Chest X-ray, PA view. Patient: 57 years old, sex M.
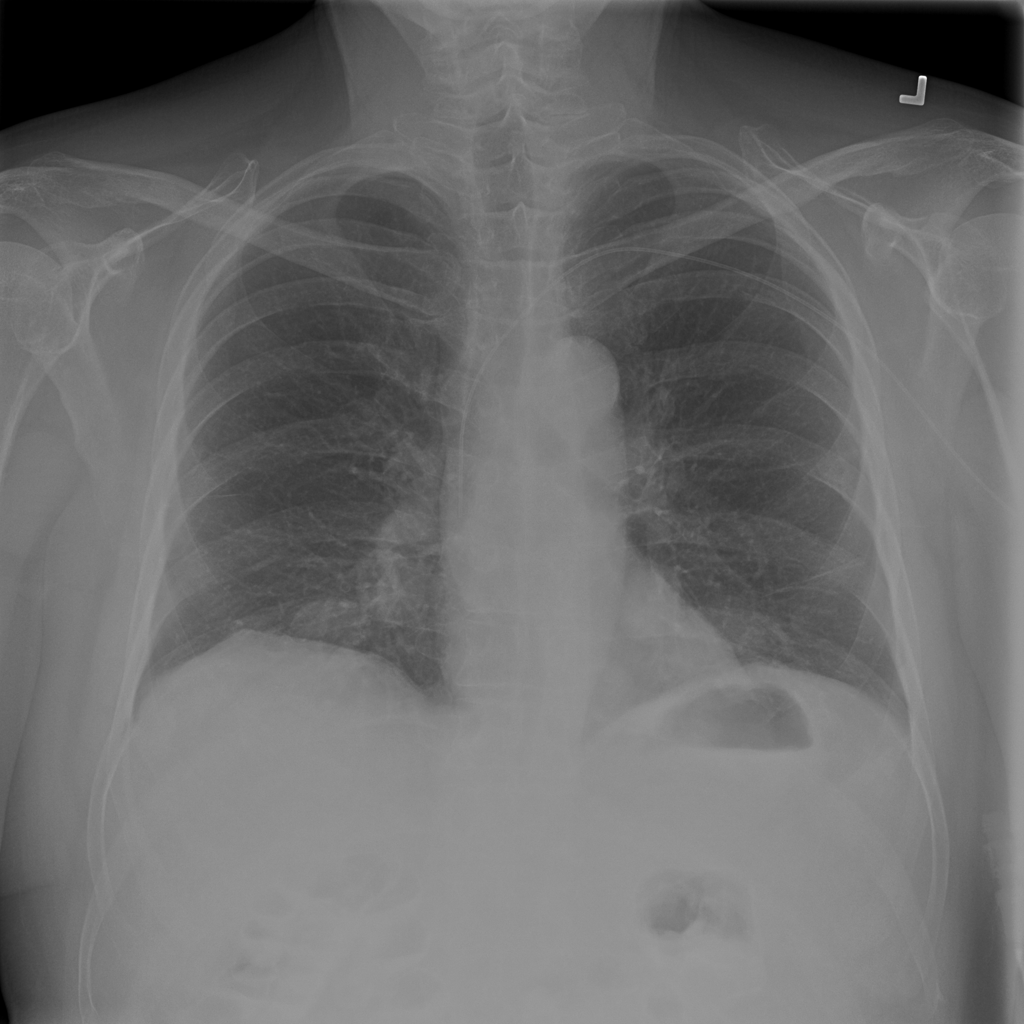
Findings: Mass, Nodule